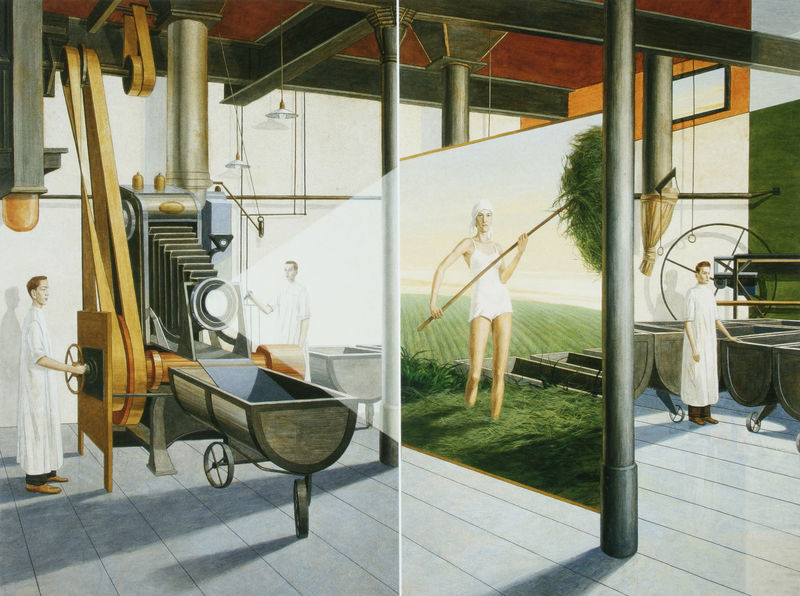
Titel: Die Werkstatt
Künstler: Axel Krause
Standort: Leipzig
Institution: Galerie Kleindienst
Schlagwörter: mann, raum, säule, malerei, bild, innen, fabrik, atelier, foto, fotografie, eisen, werkstatt